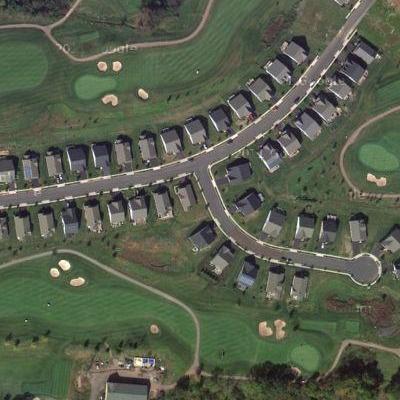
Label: fResident